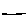
Label: line